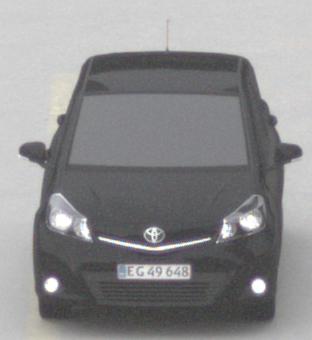
Make: Toyota
Model: Yaris 1.0
Detailed model: Yaris (XP9)
Model produced from: 2009/01
Model produced until: 2010/10
Doors: 3
Color: black
Road condition: dry road
Daytime: morning or afternoon
Contrast: low contrast